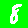
Digit: 8